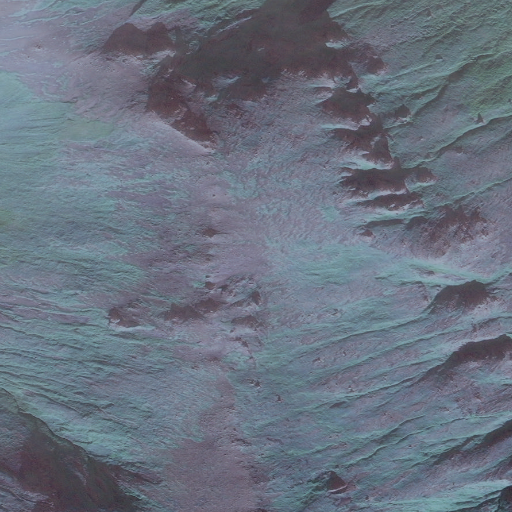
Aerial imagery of mountain in Alaska named Fairy Hill containing only unknown